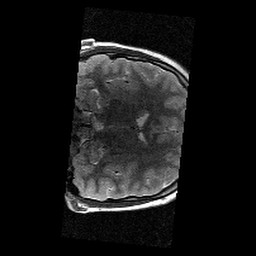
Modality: T2w
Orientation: coronal
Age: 10
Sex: female
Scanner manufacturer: siemens
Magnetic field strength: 3 T
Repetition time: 9.23 s
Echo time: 0.067 s